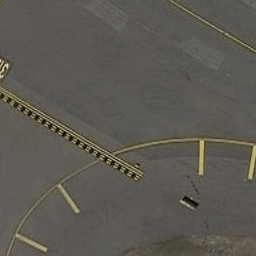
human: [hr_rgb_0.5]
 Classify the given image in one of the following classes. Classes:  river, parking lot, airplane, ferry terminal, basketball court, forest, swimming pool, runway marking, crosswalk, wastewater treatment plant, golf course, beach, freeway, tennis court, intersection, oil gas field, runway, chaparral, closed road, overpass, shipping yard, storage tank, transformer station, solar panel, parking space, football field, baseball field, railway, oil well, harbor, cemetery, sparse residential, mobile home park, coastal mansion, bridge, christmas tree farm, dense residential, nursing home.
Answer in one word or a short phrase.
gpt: runway marking